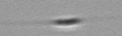
Label: Cylindrotheca_morphotype1